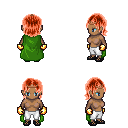
a pixel art fantasy rpg character, female body template, human, dark skin, green cape, white pants, red long bangs hairstyle, bronze tiara, gold gloves, ghillies, four views (front, back, left, right), 2x2 character sprite sheet, small pixel art, hard edges, no anti-aliasing